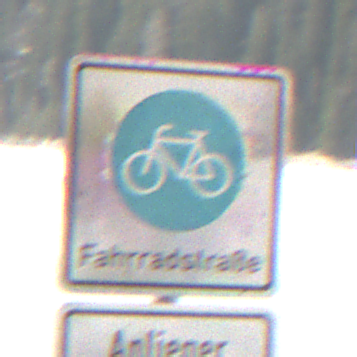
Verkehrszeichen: BeginnFahrradstrasse
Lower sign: PersonengruppenFrei2
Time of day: Midday
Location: Outdoor (Nature)
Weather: PartlyCloudy
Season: NotSpecified
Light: Natural